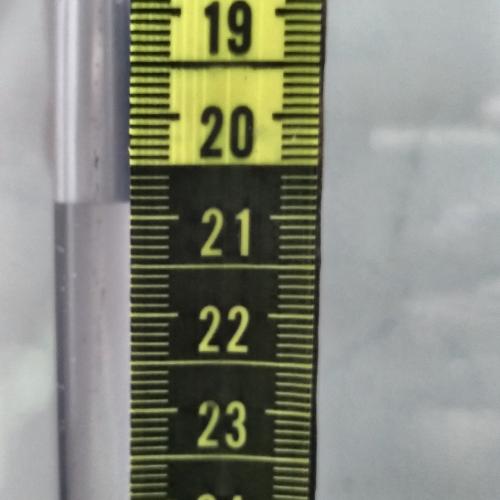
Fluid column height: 20.8 cm